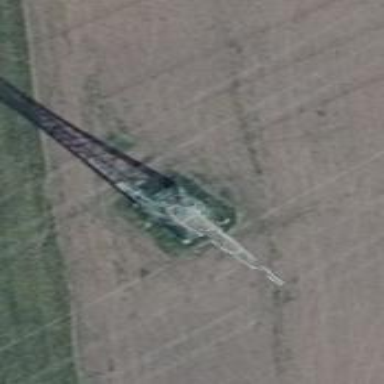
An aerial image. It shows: Power tower.